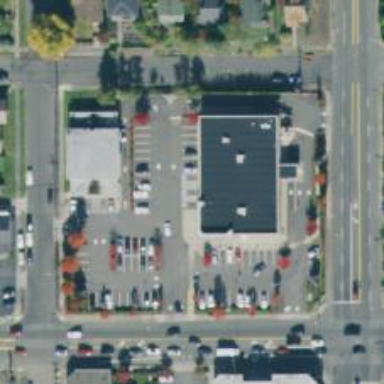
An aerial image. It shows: Parking space is available.